Interaction volume radius: 5 \u00c5
Interaction volume height: 45 \u00c5
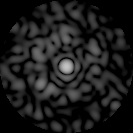
Disorder parameter: 0.7825